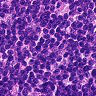
Metastatic tissue present: no